Question: I am new to access and coding.
I have a sheet comprising of huge data. I want some specified data in Access by running a query or VBA. What I want is to combine the data based on a column and each data separated by a comma. I am pasting the example of the sheet below:
Input sheet

Output data
<URL>
I tried to use COMMON but with no luck. Please help.
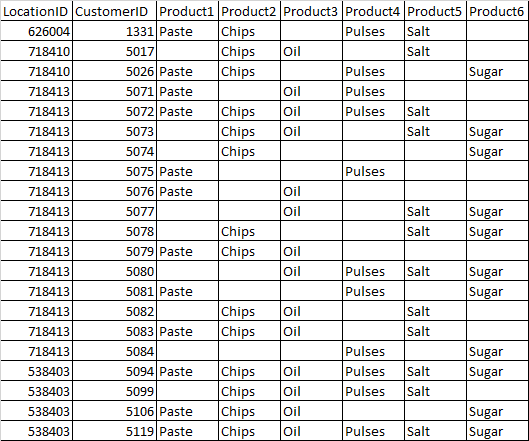
Answer: Using Allen Browne ConcatRelated function (often referenced, start with <URL> with non-normalized data structure:
'''
SELECT Data.LocationID,
"Paste: " & ConcatRelated("CustomerID","Data","LocationID=" & [LocationID] & " AND NOT Product1 IS NULL")
& "; " & "Chips: " & ConcatRelated("CustomerID","Data","LocationID=" & [LocationID] & " AND NOT Product2 IS NULL")
& "; " & "Oil: " & ConcatRelated("CustomerID","Data","LocationID=" & [LocationID] & " AND NOT Product3 IS NULL")
& "; " & "Pulses: " & ConcatRelated("CustomerID","Data","LocationID=" & [LocationID] & " AND NOT Product4 IS NULL")
& "; " & "Salt: " & ConcatRelated("CustomerID","Data","LocationID=" & [LocationID] & " AND NOT Product5 IS NULL")
& "; " & "Sugar: " & ConcatRelated("CustomerID","Data","LocationID=" & [LocationID] & " AND NOT Product6 IS NULL")
AS PS
FROM Data
GROUP BY Data.LocationID;
'''
Data structure can be normalized with UNION query.
'''
SELECT LocationID, CustomerID, Product1 AS Product FROM Data WHERE NOT Product1 IS NULL
UNION SELECT LocationID, CustomerID, Product2 FROM Data WHERE NOT Product2 IS NULL
UNION SELECT LocationID, CustomerID, Product3 FROM Data WHERE NOT Product3 IS NULL
UNION SELECT LocationID, CustomerID, Product4 FROM Data WHERE NOT Product4 IS NULL
UNION SELECT LocationID, CustomerID, Product5 FROM Data WHERE NOT Product5 IS NULL
UNION SELECT LocationID, CustomerID, Product6 FROM Data WHERE NOT Product6 IS NULL;
'''
Then producing desired output will involve two more queries, each calling ConcatRelated function.
Query1:
'''
SELECT LocationID, Product & ": " &
ConcatRelated("CustomerID","unionData","LocationID=" & [LocationID] & " AND Product='" & [Product] & "'")
AS PS
FROM unionData
GROUP BY LocationID, Product;
'''
Query2:
'''
SELECT LocationID,
ConcatRelated("PS","Query1","LocationID=" & [LocationID], "", "; ")
AS ProductSold
FROM Query1
GROUP BY LocationID;
'''
Advantages of normalized data is the last 2 queries don't have to be modified regardless of how many products are involved and ConcatRelated function is not referenced in query as often. With non-normalized data, if you add more product columns, query will have to be modified to call function again for each. Normalize table structure and UNION query can be eliminated.